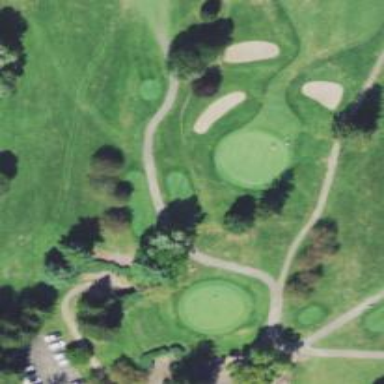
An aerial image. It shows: Golf course surrounded by greenery.